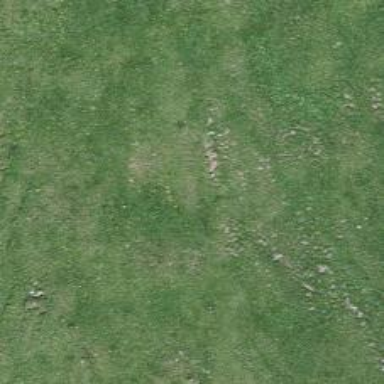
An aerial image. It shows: Grass path.